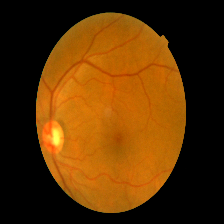
Diabetic retinopathy grade: Mild